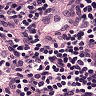
Metastatic tissue present: no